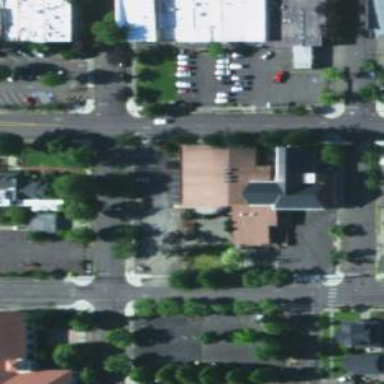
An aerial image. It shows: Building serving as place of worship.